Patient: sex M, age 75
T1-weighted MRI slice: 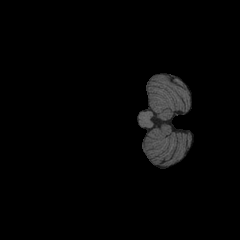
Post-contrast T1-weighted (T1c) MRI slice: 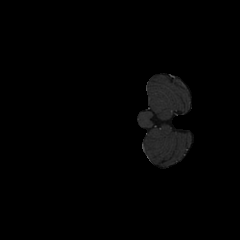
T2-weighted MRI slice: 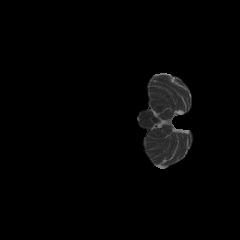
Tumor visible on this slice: no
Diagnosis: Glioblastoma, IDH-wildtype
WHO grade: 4